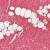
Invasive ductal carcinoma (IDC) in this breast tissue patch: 0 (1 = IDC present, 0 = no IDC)